Question: What are the times shown on the clock widget?
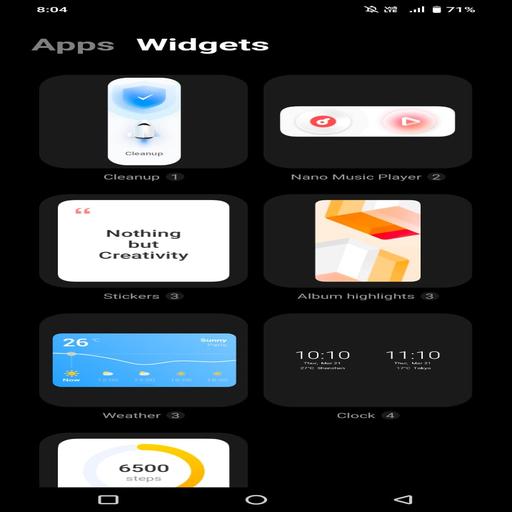
Answer: 10:10,11:10